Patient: sex M, age 74
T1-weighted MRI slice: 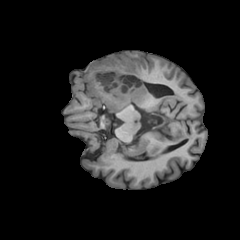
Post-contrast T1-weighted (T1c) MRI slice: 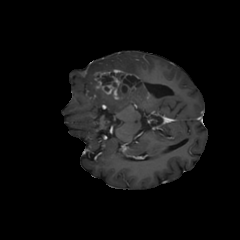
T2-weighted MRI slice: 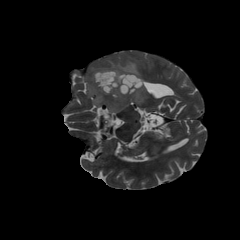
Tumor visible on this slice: yes
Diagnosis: Glioblastoma, IDH-wildtype
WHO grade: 4